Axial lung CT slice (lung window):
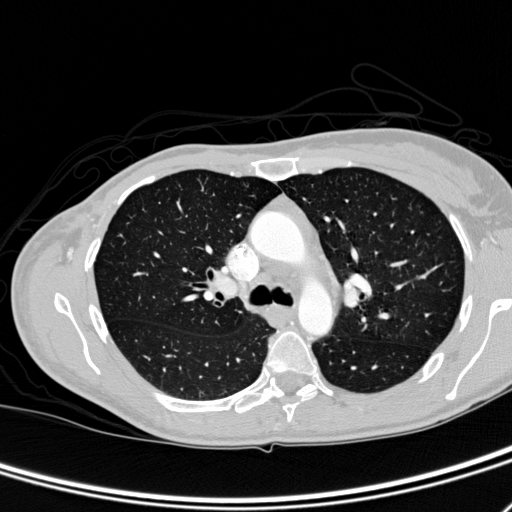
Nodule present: no